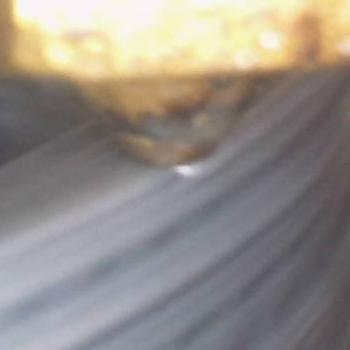
Flow rate: 252%